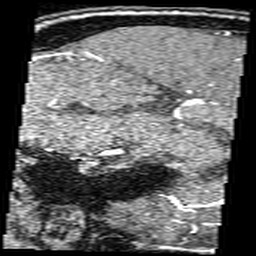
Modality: angio
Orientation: sagittal
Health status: ill
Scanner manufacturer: siemens
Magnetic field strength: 3 T
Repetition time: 0.021 s
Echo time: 0.0036 s